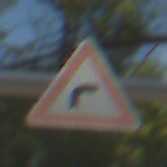
Verkehrszeichen: KurveRechts
Umgebung: Outdoor, Nature
Tageszeit: MorningAfternoon
Wetter: PartlyCloudy
Licht: Natural
Jahreszeit: NotSpecified
Kontrast: HighContrast